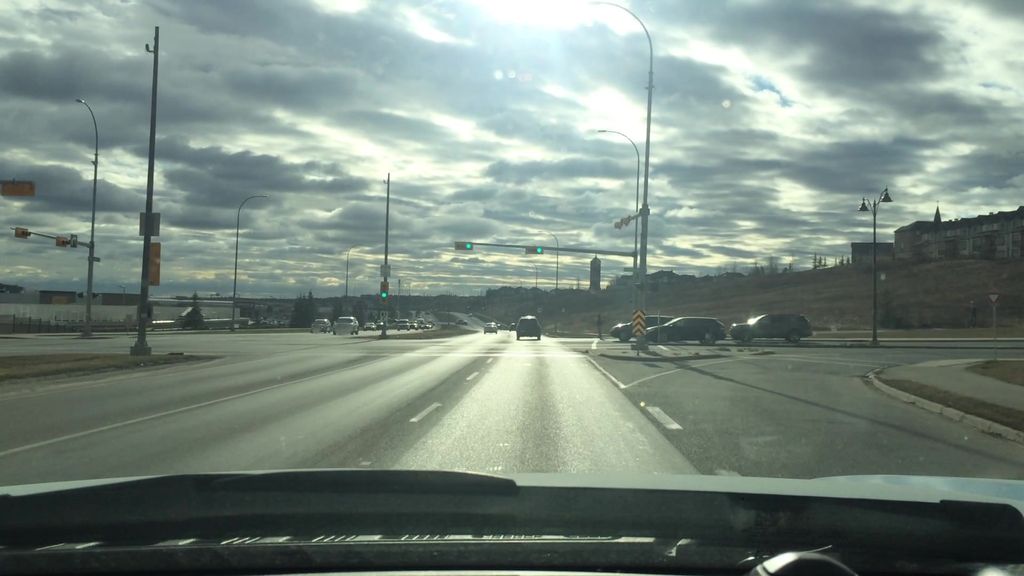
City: calgary